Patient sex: M
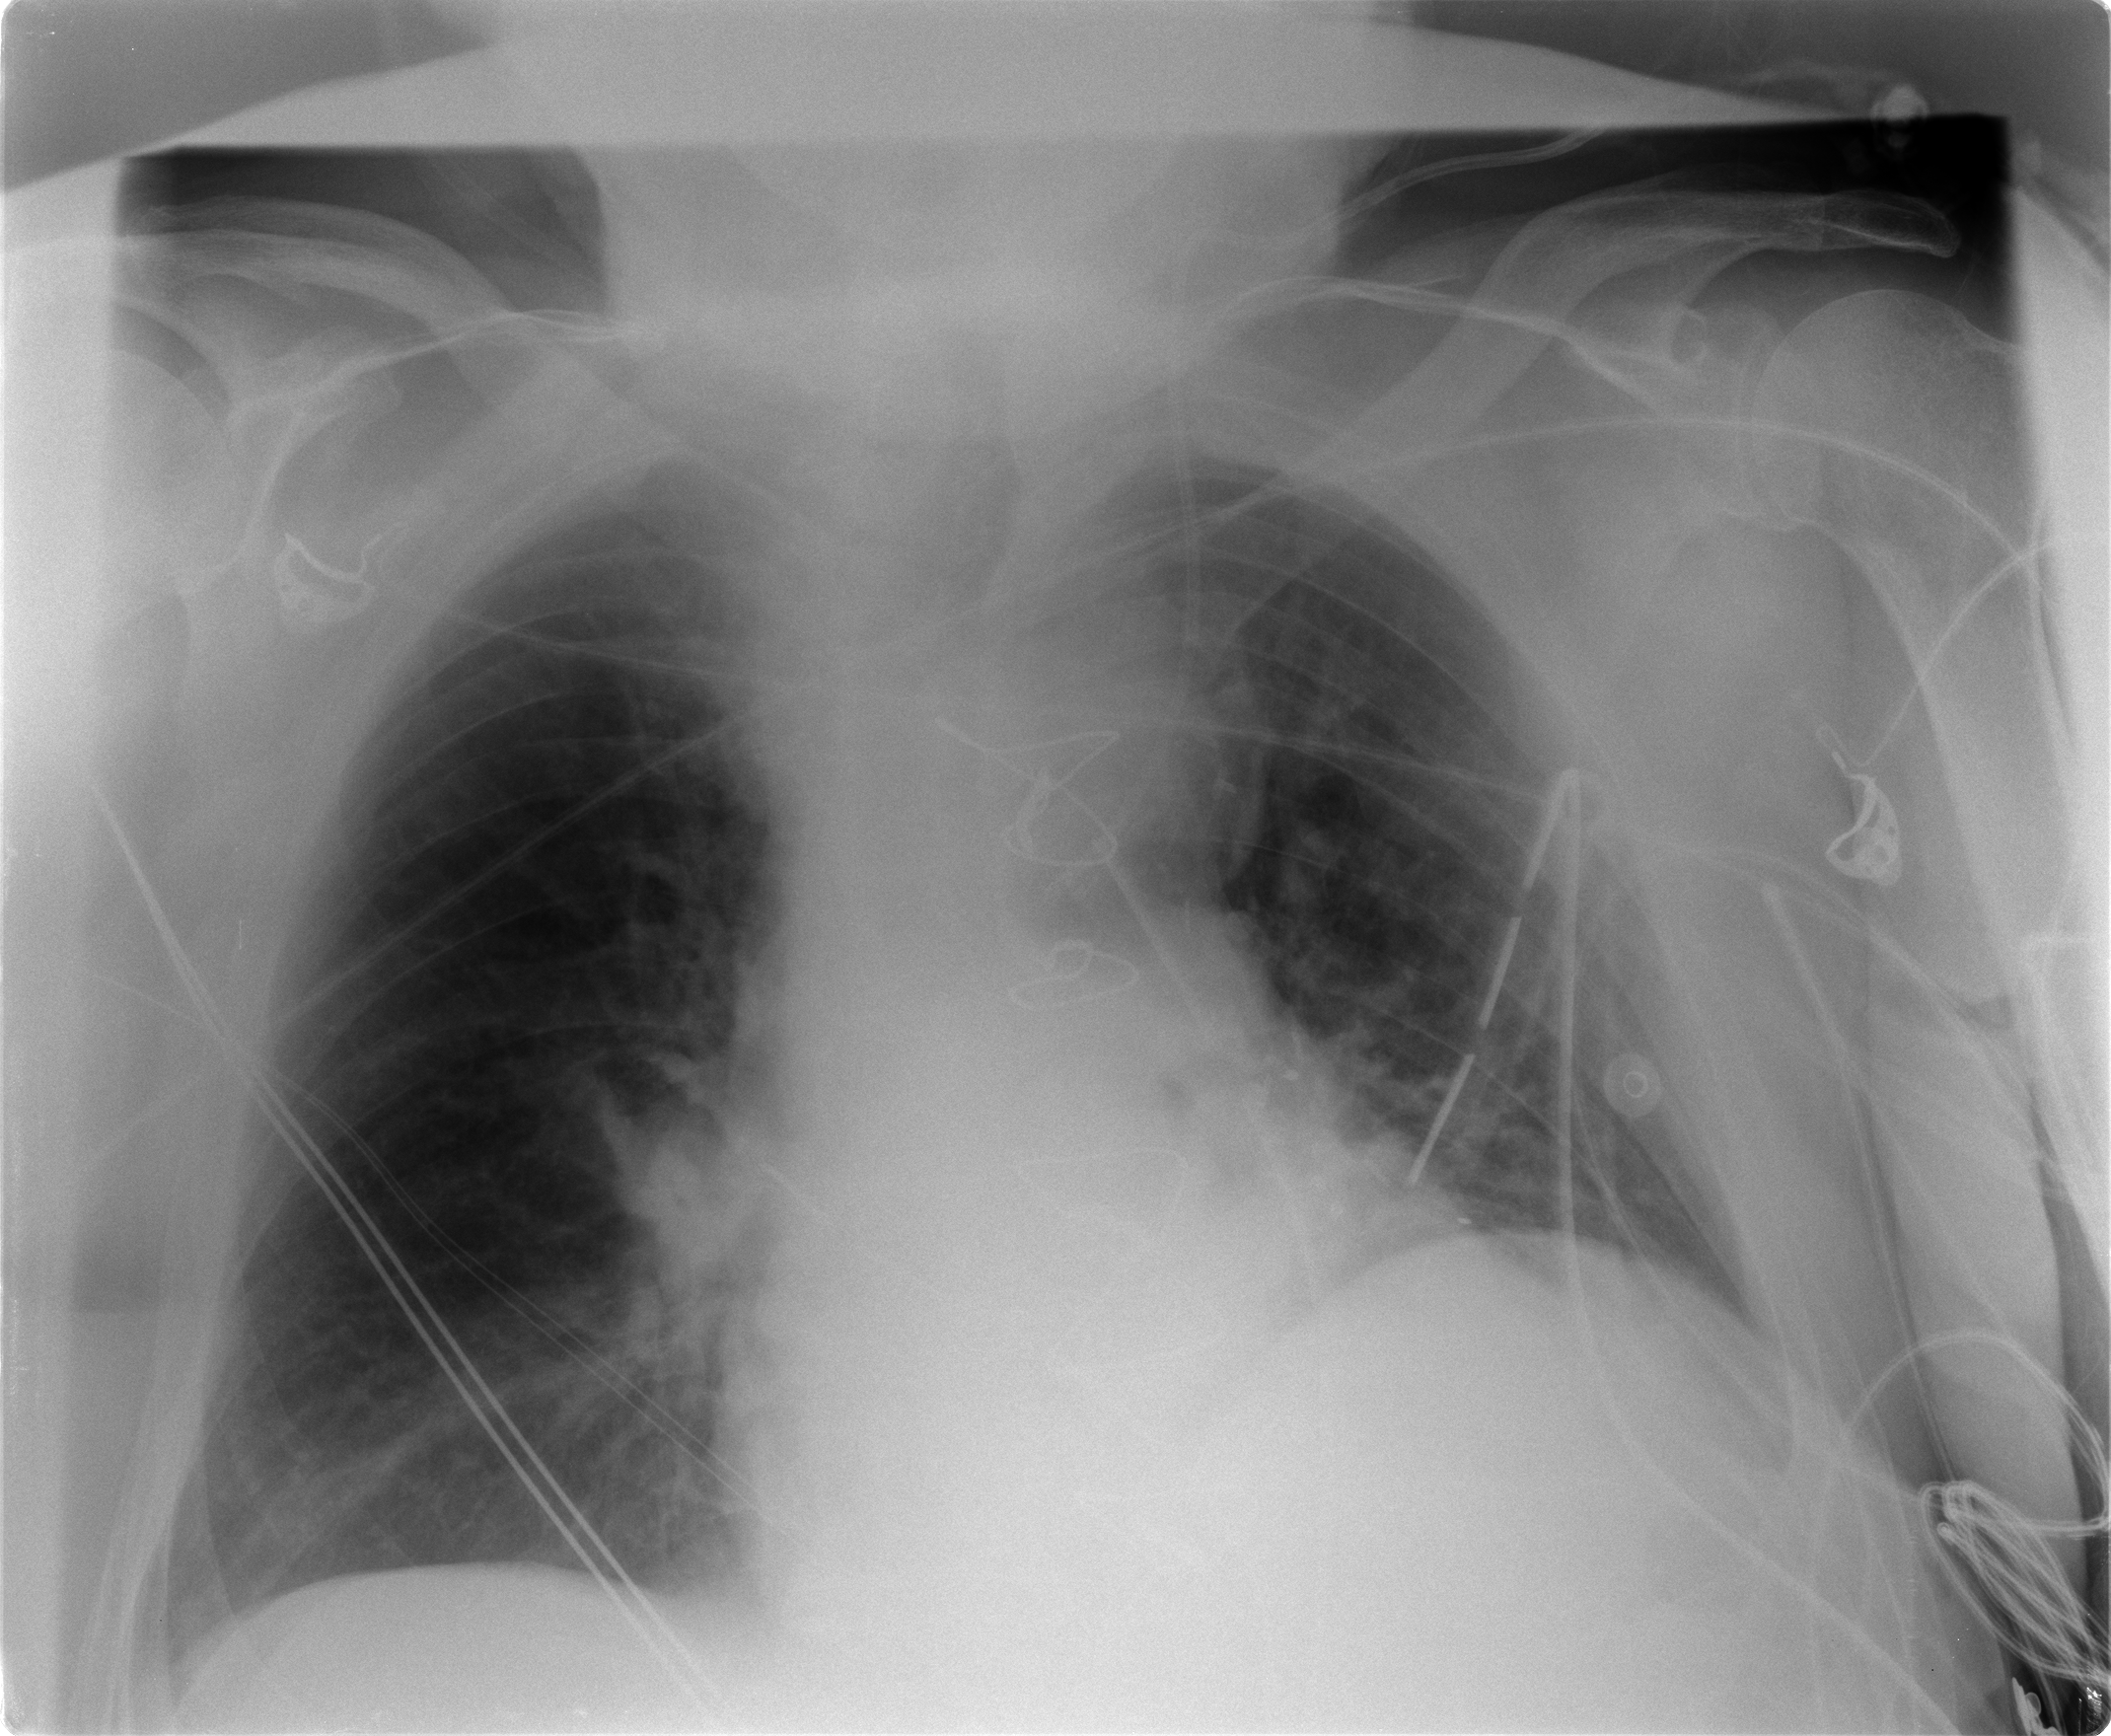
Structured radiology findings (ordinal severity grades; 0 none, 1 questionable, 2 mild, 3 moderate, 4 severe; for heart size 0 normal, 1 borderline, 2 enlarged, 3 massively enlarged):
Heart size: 0
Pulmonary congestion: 1
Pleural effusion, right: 0
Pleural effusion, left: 0
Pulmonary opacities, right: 0
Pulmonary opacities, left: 0
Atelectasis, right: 2
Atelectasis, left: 2